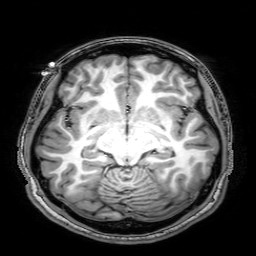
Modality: T1w
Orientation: axial
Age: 20
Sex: female
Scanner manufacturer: philips
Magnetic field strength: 3 T
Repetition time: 8.174 s
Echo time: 3.741 s